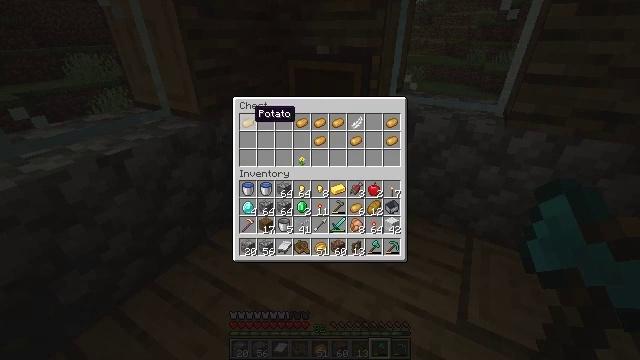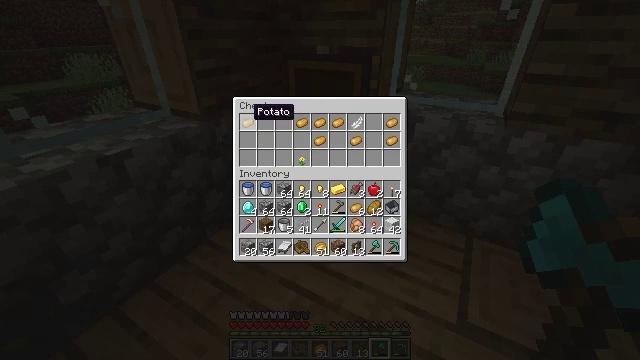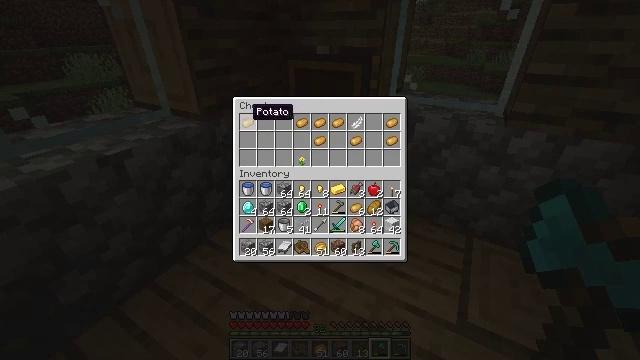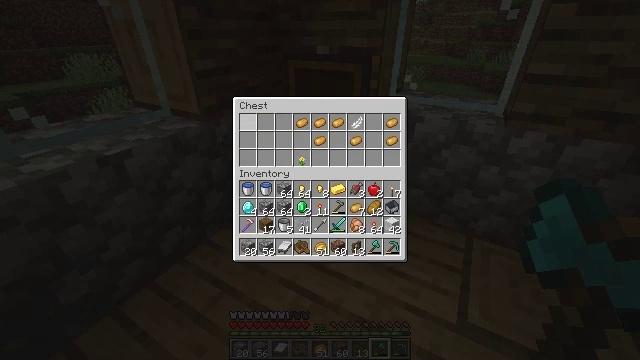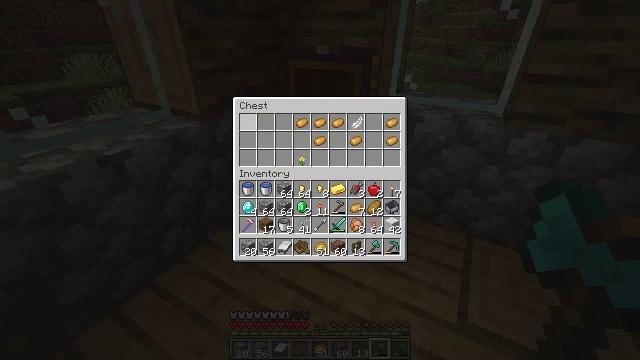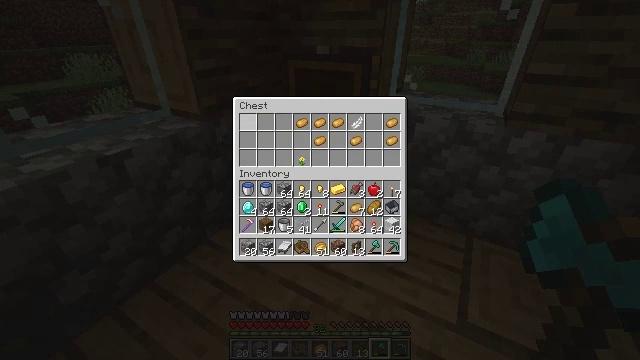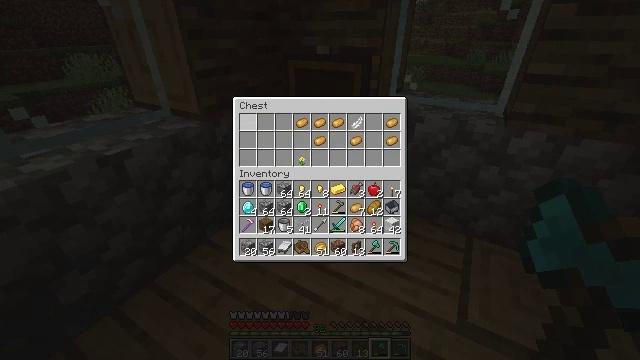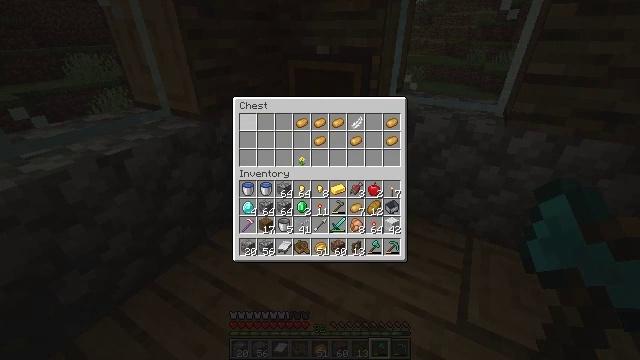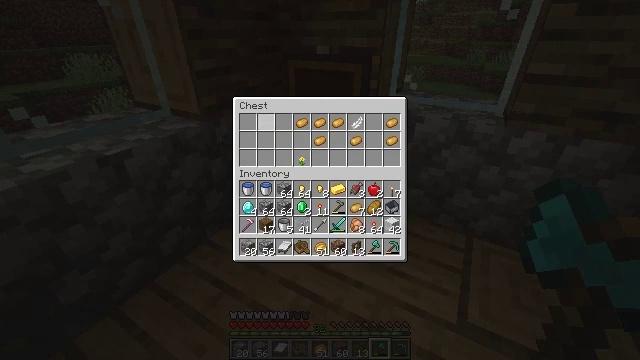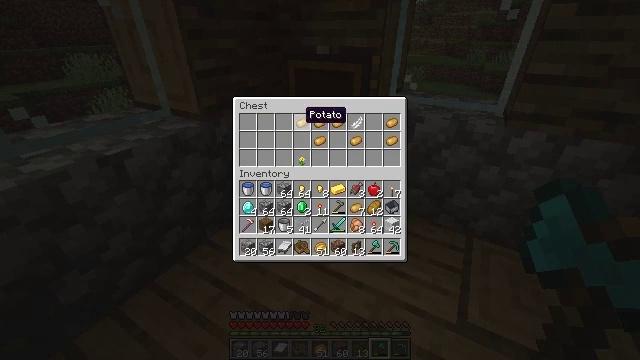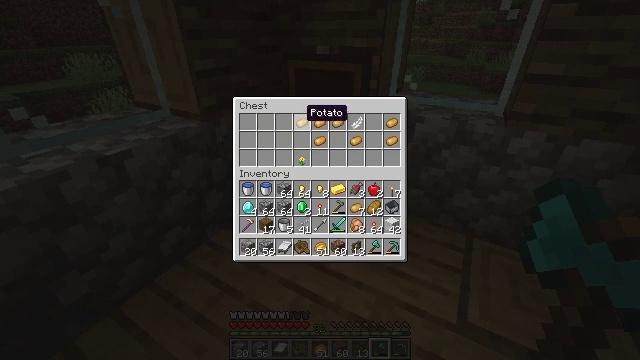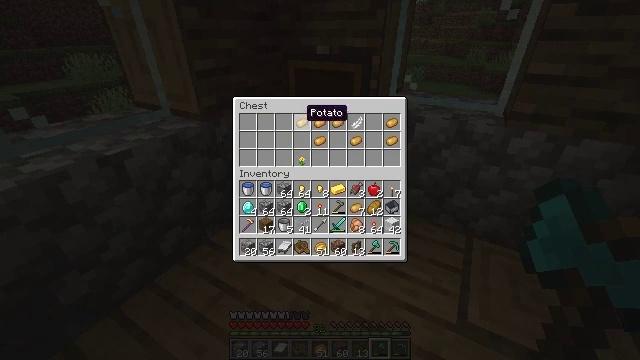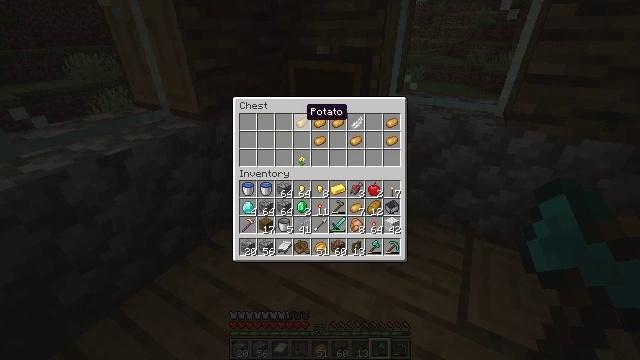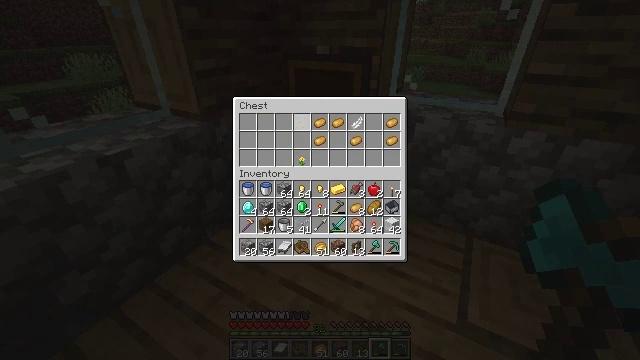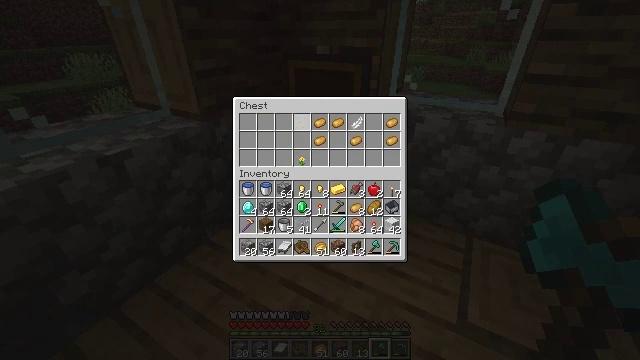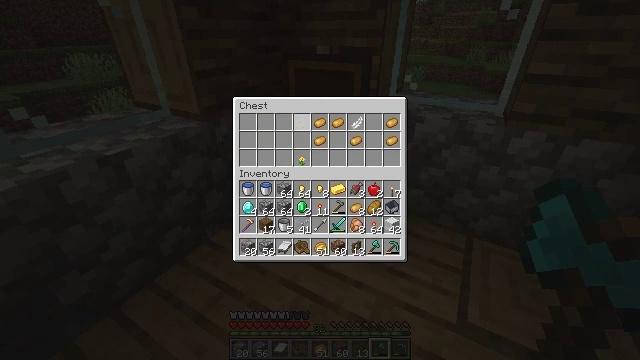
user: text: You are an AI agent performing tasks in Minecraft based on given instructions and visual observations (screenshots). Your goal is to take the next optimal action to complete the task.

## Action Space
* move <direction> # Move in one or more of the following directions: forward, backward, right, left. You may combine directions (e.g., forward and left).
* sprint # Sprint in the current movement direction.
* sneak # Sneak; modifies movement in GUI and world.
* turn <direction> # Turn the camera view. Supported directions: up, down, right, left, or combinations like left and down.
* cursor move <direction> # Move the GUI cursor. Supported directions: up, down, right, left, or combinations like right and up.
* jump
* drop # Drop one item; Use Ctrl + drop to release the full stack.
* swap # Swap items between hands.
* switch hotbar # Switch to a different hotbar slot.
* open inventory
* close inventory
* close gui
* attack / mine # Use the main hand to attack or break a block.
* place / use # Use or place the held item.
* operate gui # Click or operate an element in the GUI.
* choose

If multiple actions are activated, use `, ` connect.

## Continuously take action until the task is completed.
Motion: motion action
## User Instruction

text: Mine beetroots from the garden.
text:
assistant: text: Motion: sneak
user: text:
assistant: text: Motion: sneak
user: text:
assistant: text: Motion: sneak, attack / mine
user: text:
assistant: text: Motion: sneak, attack / mine
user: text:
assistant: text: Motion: sneak, attack / mine
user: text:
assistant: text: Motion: sneak
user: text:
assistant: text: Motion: sneak, attack / mine
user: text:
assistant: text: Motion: sneak, turn right, attack / mine
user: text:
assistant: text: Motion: sneak, turn right
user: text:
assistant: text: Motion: sneak
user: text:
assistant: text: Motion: sneak
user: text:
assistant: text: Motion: sneak
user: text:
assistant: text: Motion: sneak, attack / mine
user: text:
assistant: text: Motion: sneak, attack / mine
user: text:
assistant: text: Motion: sneak, attack / mine
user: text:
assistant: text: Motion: sneak
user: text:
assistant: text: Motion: sneak, turn right
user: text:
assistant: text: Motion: sneak
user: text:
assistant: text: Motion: sneak, attack / mine
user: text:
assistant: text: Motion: sneak, attack / mine
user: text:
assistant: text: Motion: sneak, attack / mine
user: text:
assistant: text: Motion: sneak, turn down, attack / mine
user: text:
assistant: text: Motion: sneak, attack / mine
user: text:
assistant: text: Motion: sneak, attack / mine
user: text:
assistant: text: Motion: sneak, attack / mine
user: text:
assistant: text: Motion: sneak, attack / mine
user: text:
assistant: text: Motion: sneak, turn up
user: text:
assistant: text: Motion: sneak, turn up
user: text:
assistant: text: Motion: sneak, attack / mine
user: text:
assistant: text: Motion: sneak, attack / mine